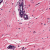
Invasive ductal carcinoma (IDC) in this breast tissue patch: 0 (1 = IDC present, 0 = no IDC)